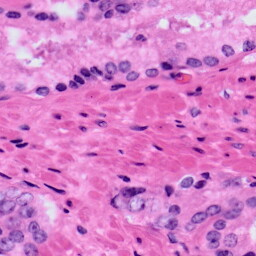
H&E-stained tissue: Prostate